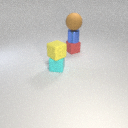
small red rubber cube behind small cyan rubber cube